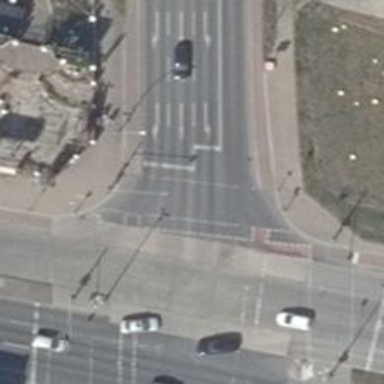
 marked with lane markings. There are sidewalks on both sides and cycle track indicated for both directions."